Field crop: tomato
Growth stage: 1
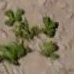
Species: portulaca